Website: crate-barrel
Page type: receipt
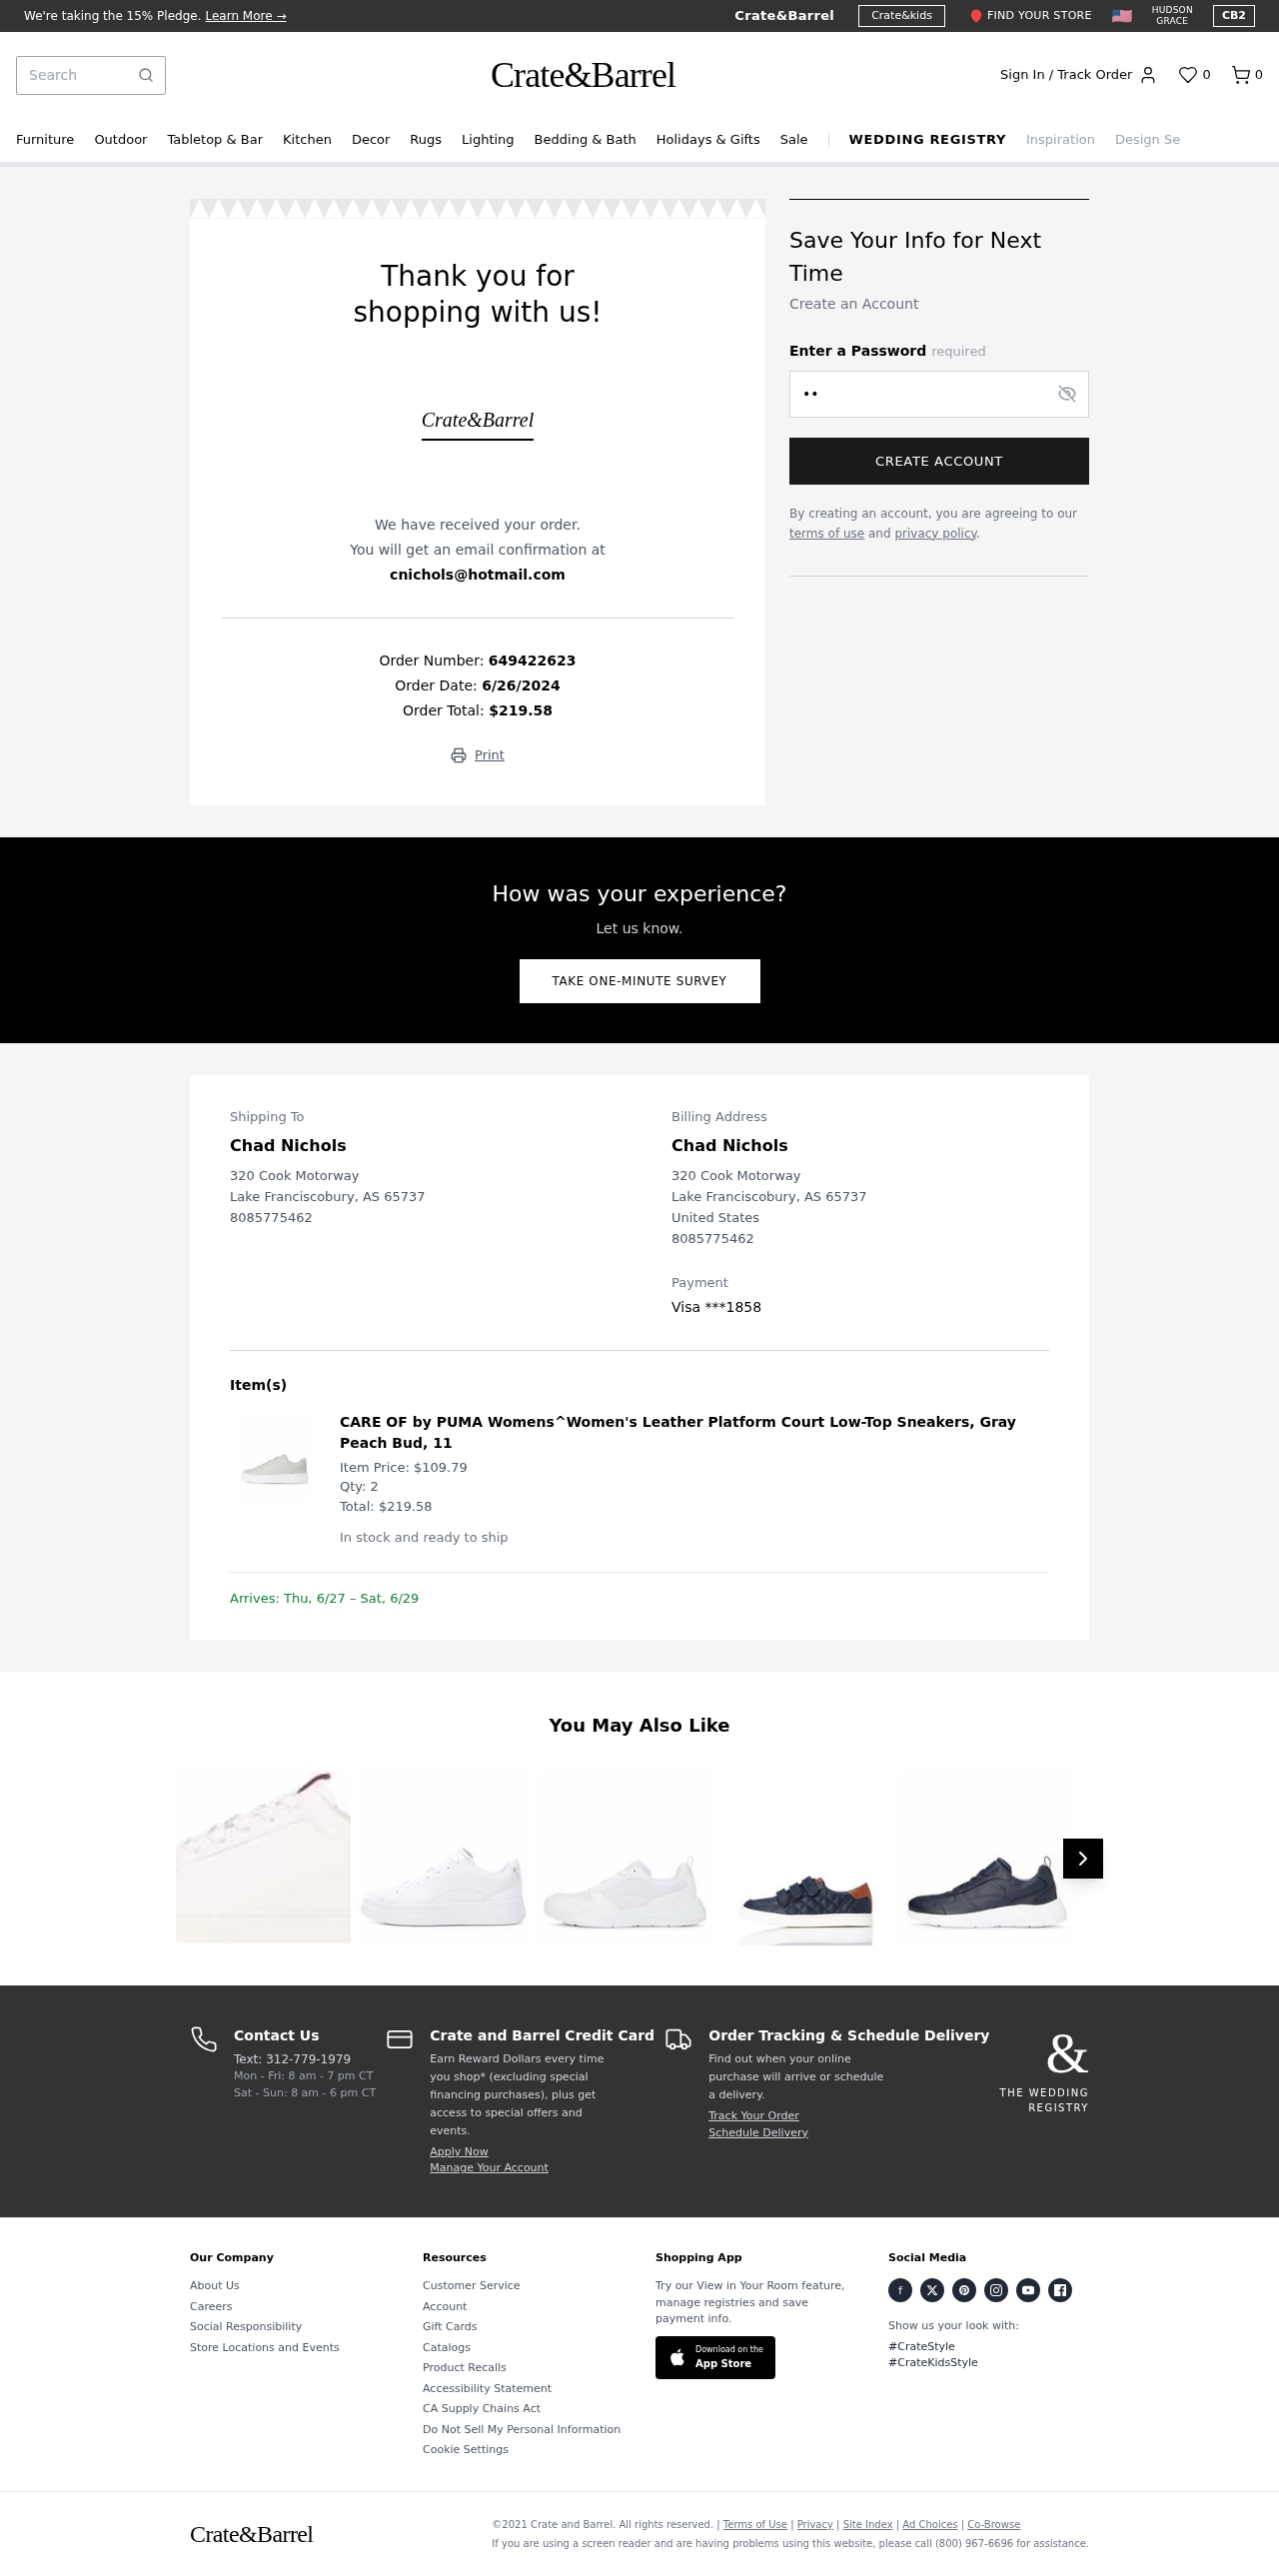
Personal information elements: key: PII_CARD_LAST4
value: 1858
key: PII_CARD_TYPE
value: Visa
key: PII_CITY
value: Lake Franciscobury
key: PII_COUNTRY
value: United States
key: PII_EMAIL
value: cnichols@hotmail.com
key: PII_FULLNAME
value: Chad Nichols
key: PII_PHONE
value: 8085775462
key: PII_POSTCODE
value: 65737
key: PII_STATE_ABBR
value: AS
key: PII_STREET
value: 320 Cook Motorway
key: PII_FULLNAME2
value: Chad Nichols
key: PII_STREET2
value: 320 Cook Motorway
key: PII_CITY2
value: Lake Franciscobury
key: PII_STATE_ABBR2
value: AS
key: PII_POSTCODE2
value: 65737
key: PII_PHONE2
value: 8085775462
Product elements: key: PRODUCT1_NAME
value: CARE OF by PUMA Womens^Women's Leather Platform Court Low-Top Sneakers, Gray Peach Bud, 11
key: PRODUCT1_PRICE
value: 109.79
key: PRODUCT1_QUANTITY
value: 2
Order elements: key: ORDER_NUM_ITEMS
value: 0
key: ORDER_ID
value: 649422623
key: ORDER_DATE
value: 6/26/2024
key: ORDER_TOTAL
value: $219.58
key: ORDER_ITEM_TOTAL
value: $219.58
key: ORDER_DELIVERY_DATE
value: Thu, 6/27 – Sat, 6/29
Search elements: key: HEADER_SEARCH
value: Search
Other elements: key: FAVORITES_COUNT
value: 0